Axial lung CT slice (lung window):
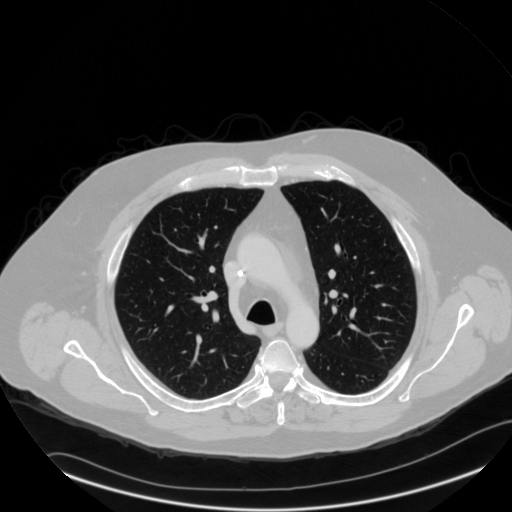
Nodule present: no